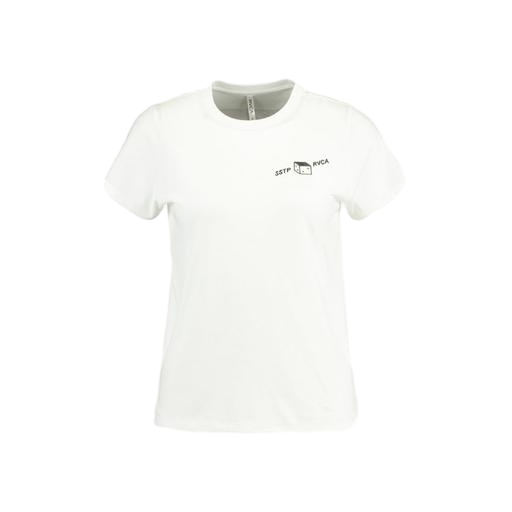
off-white classic t-shirt, off-white shirt, only white t-shirt, white background